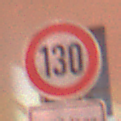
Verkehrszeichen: Geschwindigkeit130
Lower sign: ZeitangabenMitBeschraenkungAufWochentage1
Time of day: Night
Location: Outdoor (Urban)
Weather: Overcast
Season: Winter
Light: Artificial